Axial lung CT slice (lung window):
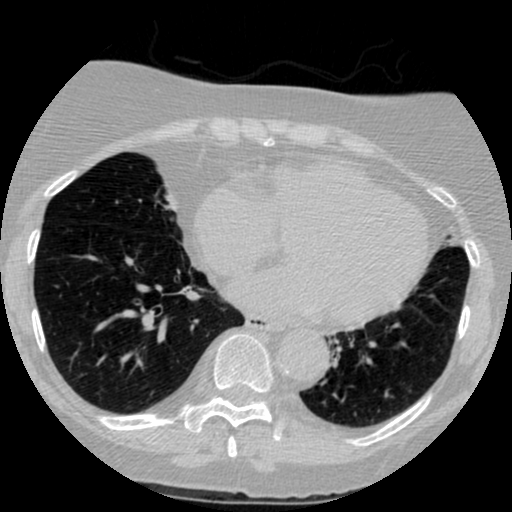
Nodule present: no